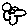
Label: flower